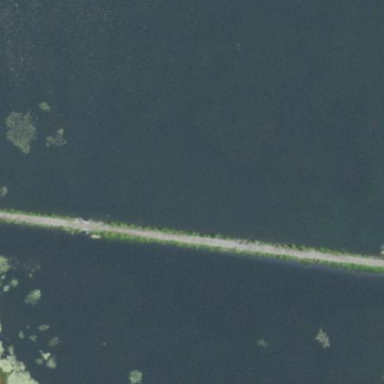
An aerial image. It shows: Breakwater structure.